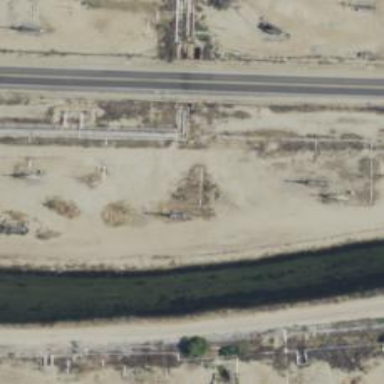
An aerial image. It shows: Petroleum well that is man-made.